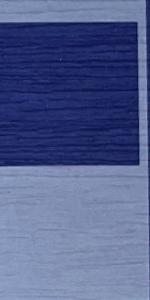
Label: Empty